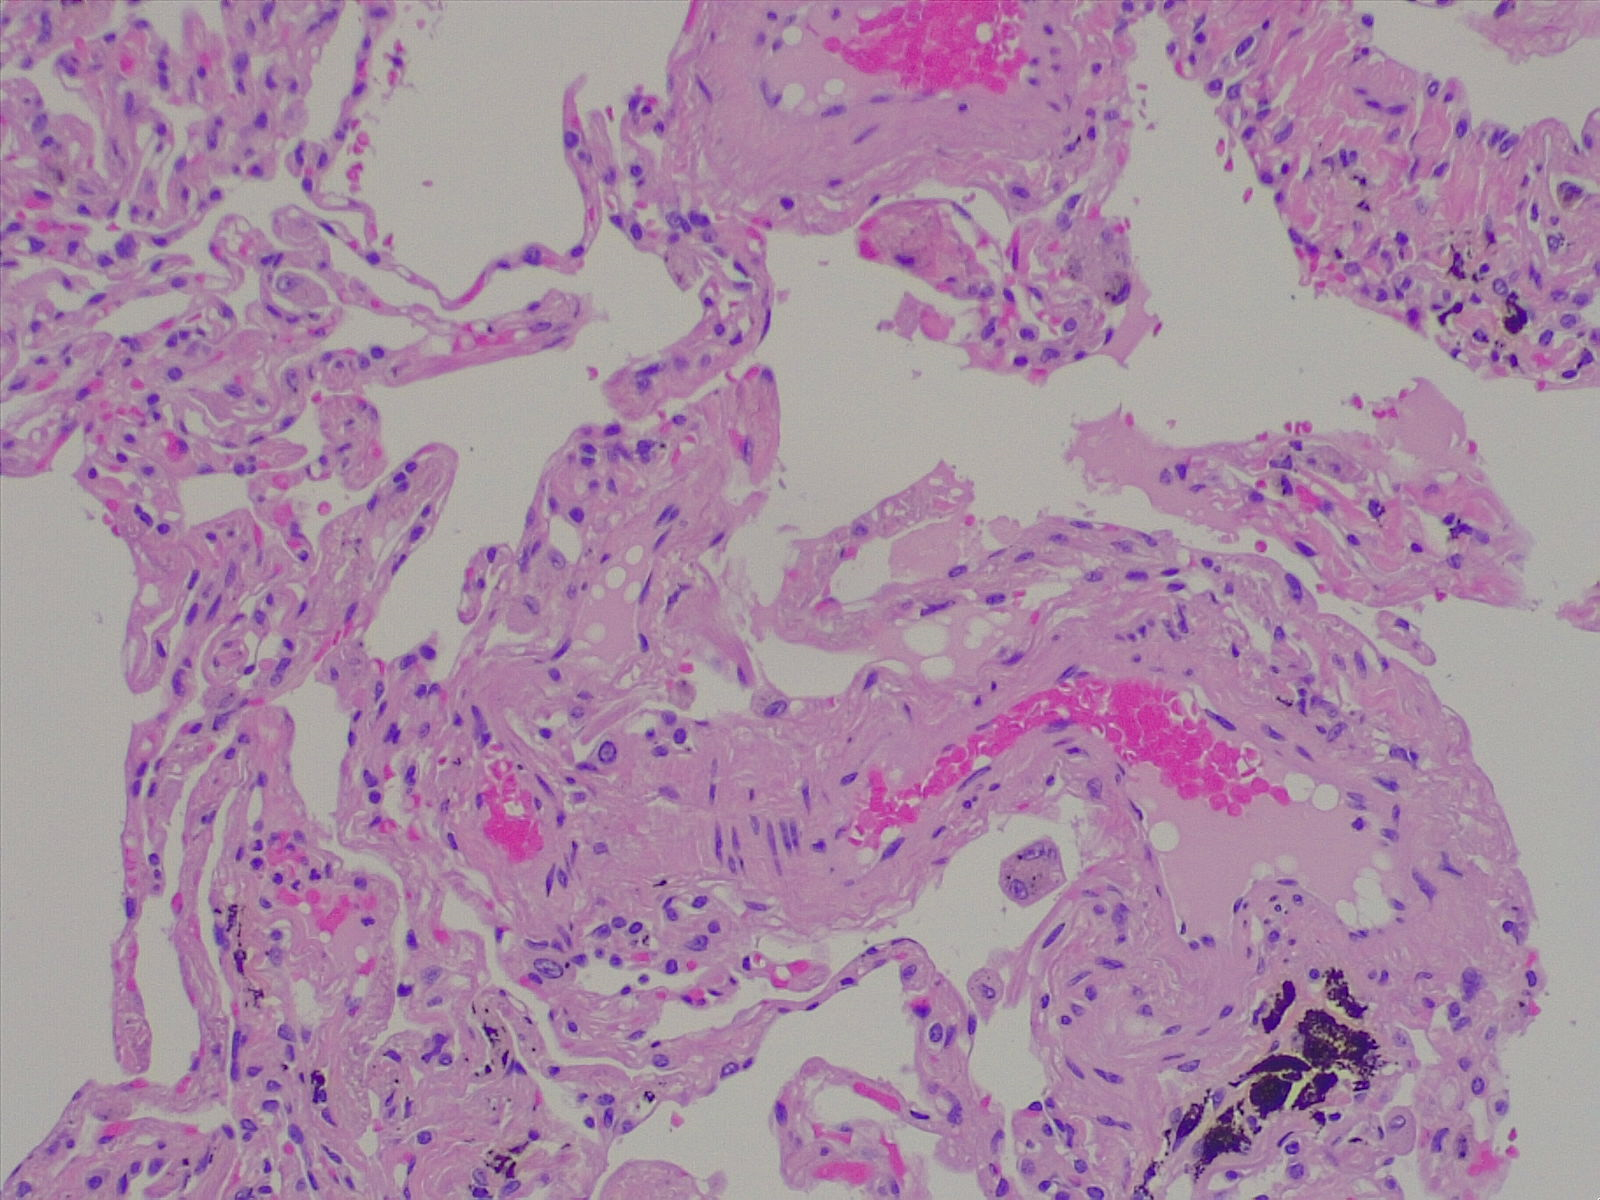
Label: normal lung tissue